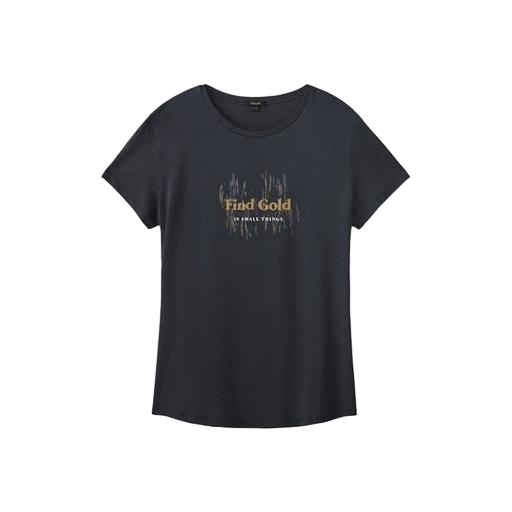
gold t-shirt, frankie good tee, gray golden appliqué t-shirt, white background